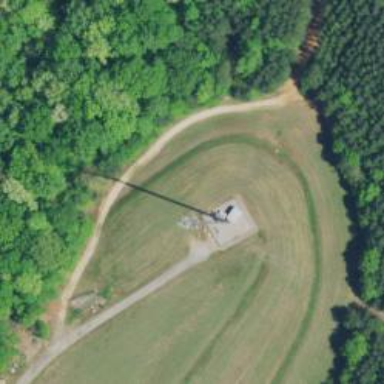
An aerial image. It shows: Mast tower used for communication.